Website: apple
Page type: customer-info-address
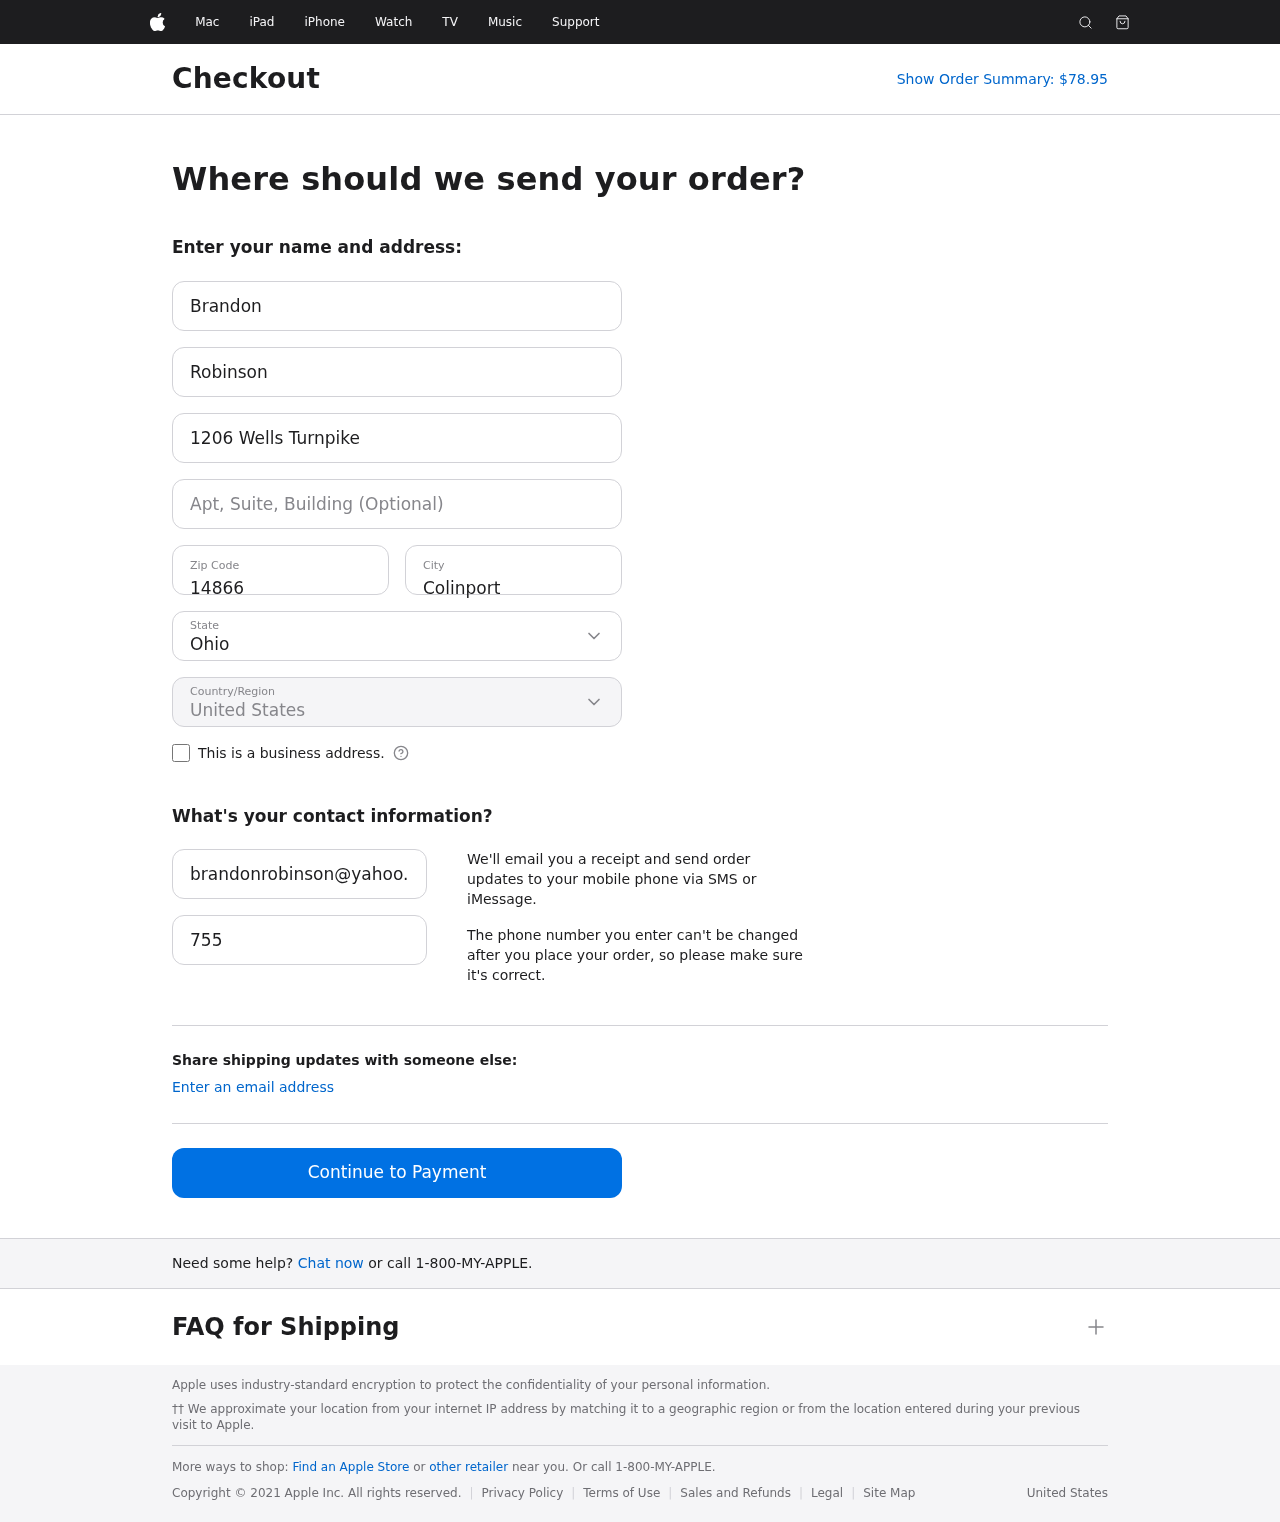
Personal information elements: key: PII_CITY
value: Colinport
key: PII_COUNTRY
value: United States
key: PII_EMAIL
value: brandonrobinson@yahoo.com
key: PII_FIRSTNAME
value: Brandon
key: PII_LASTNAME
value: Robinson
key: PII_PHONE
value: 7552272145
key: PII_POSTCODE
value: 14866
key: PII_STATE
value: Ohio
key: PII_STREET
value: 1206 Wells Turnpike
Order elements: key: ORDER_TOTAL
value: Show Order Summary: $78.95